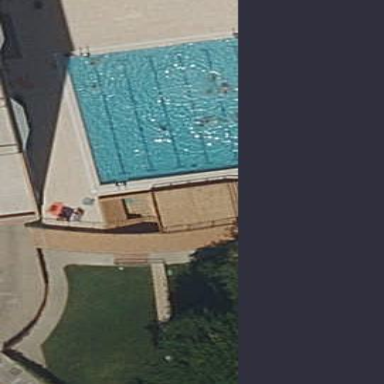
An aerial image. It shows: Swimming pool located in leisure land.